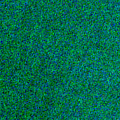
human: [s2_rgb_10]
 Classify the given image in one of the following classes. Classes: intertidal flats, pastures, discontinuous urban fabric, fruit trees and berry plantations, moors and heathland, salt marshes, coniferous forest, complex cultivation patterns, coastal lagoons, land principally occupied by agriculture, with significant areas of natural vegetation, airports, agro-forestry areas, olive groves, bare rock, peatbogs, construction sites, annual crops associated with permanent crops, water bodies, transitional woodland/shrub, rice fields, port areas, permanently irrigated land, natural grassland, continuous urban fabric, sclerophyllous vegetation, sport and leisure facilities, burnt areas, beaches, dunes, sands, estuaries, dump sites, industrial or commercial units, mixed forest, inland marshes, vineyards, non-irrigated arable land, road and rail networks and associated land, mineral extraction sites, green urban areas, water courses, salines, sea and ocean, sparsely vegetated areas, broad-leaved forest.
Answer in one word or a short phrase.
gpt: sea and ocean